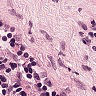
Metastatic tissue present: no